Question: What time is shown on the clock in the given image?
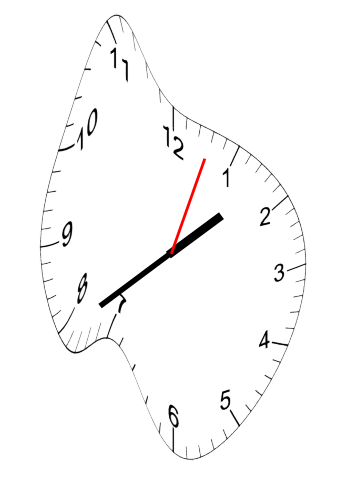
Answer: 01:39:03